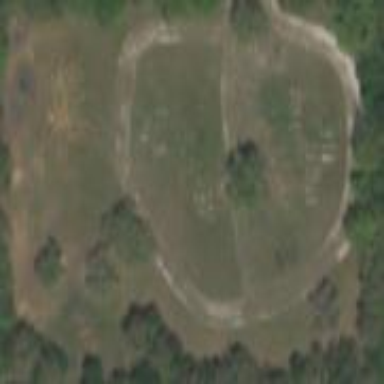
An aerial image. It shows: Cemetery.